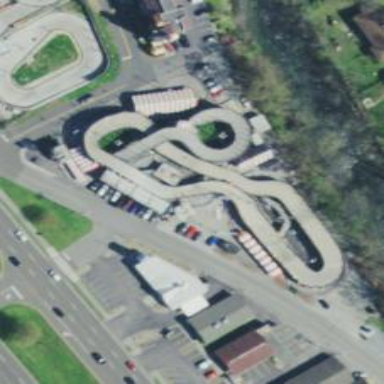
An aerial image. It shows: Karting raceway road for racing enthusiasts.